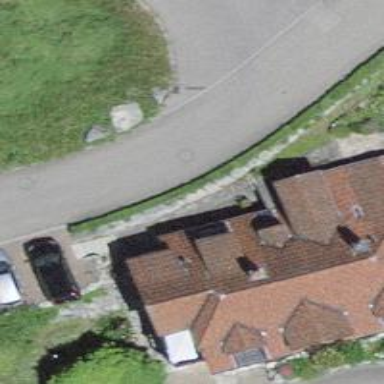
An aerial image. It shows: Smooth asphalt road in residential area.